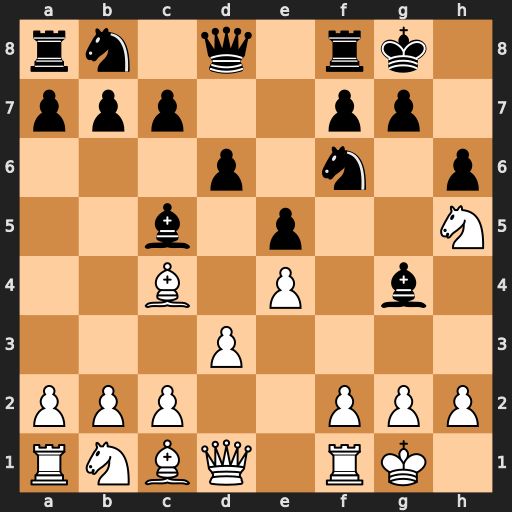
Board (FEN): rn1q1rk1/ppp2pp1/3p1n1p/2b1p2N/2B1P1b1/3P4/PPP2PPP/RNBQ1RK1
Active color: w
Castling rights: -
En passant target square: -
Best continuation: Nxf6+ Qxf6 Qxg4